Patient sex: M
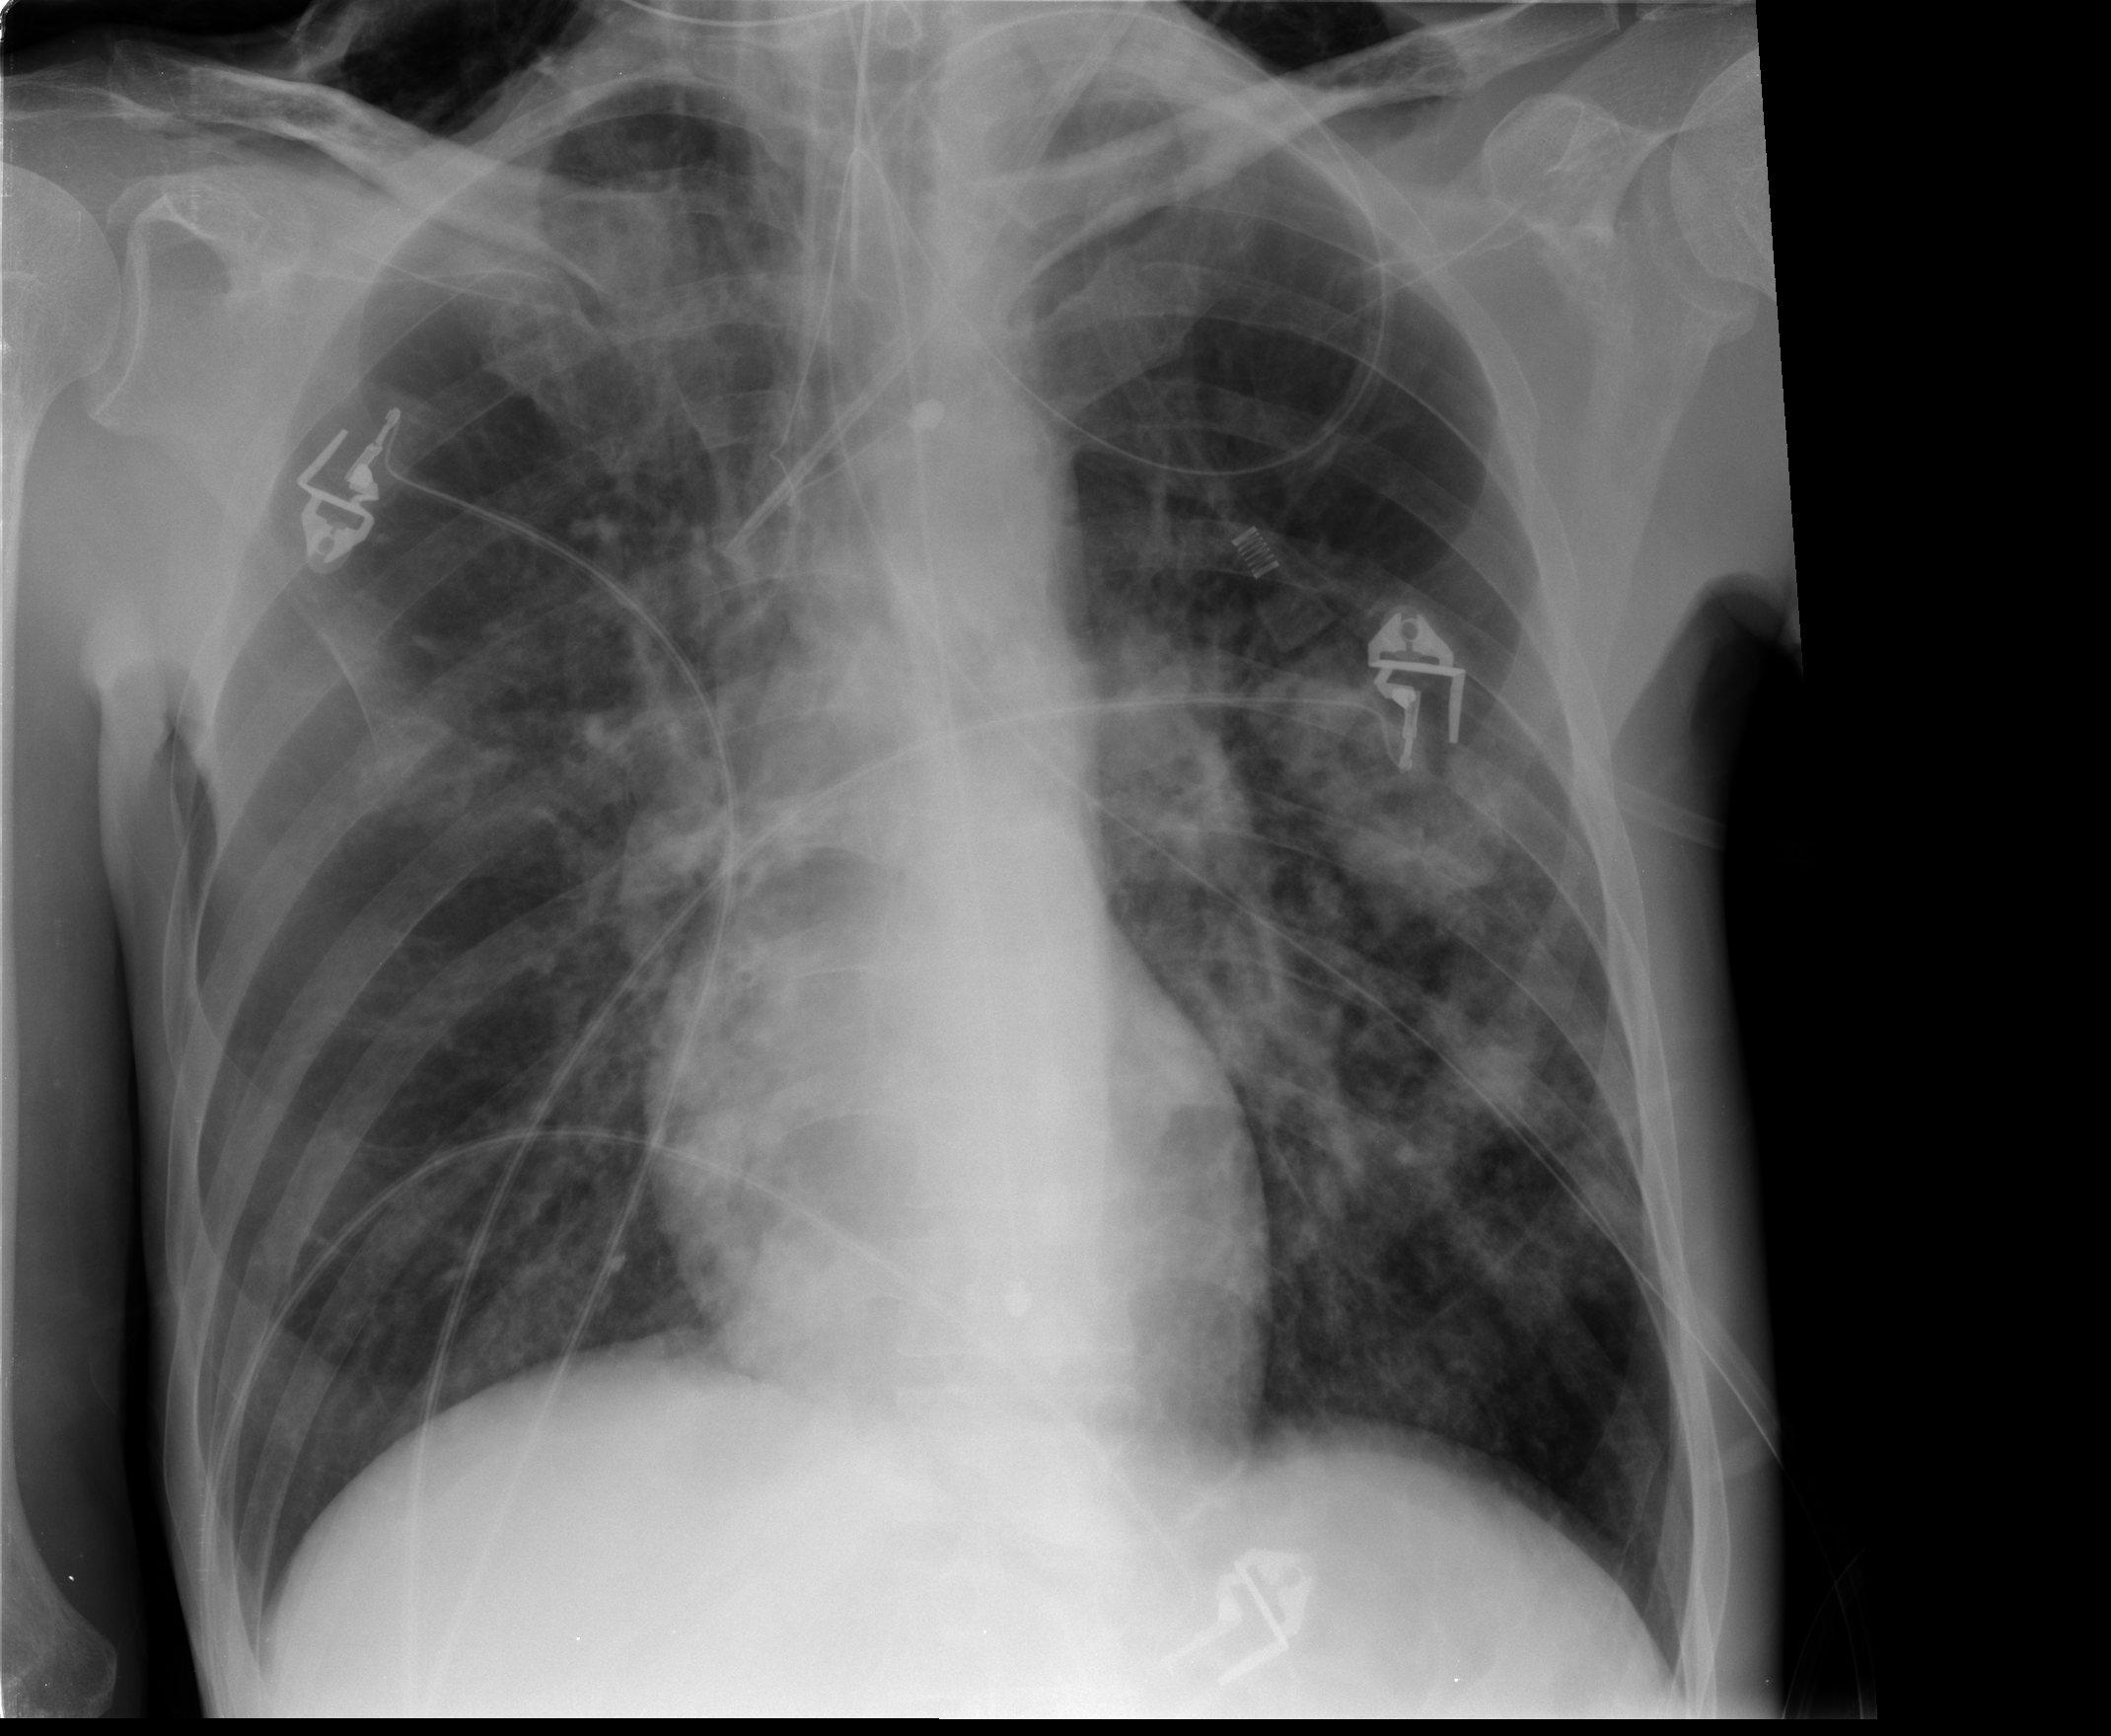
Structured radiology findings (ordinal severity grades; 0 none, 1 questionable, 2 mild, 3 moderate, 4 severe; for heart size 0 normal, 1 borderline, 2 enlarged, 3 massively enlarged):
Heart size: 0
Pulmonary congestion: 1
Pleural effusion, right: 0
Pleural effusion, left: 0
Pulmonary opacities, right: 2
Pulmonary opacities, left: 3
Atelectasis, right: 1
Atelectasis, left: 2